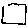
Label: square